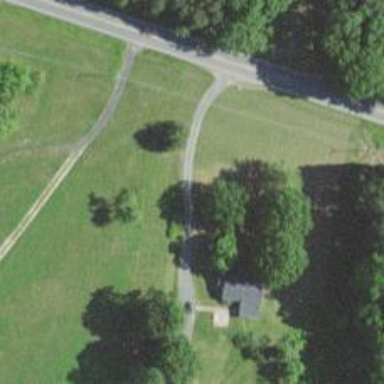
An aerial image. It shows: Driveway.